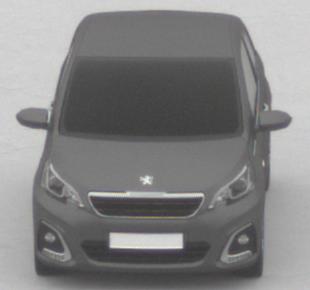
Make: Peugeot
Model: 108 1.0 VTi 68
Detailed model: 108
Model produced from: 2015/03
Model produced until: 2016/10
Doors: 3
Color: gray
Road condition: dry road
Daytime: midday
Contrast: low contrast